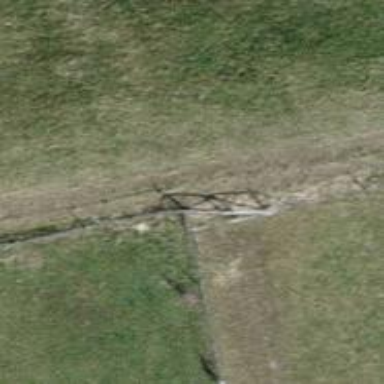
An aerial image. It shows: Gate.